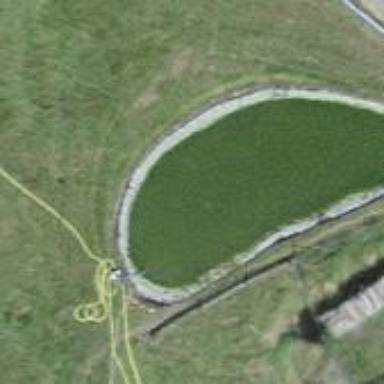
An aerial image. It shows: Serene pond surrounded by nature.